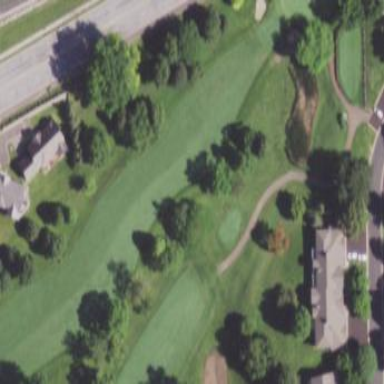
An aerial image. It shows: Grassy area designated as golf fairway.